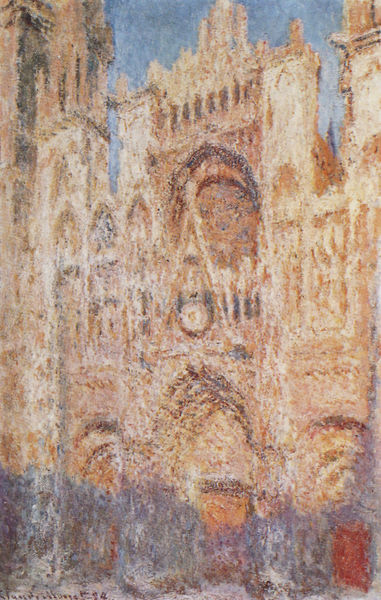
Titel: Kathedrale von Rouen: Das Portal (Sonne)
Künstler: Claude Monet
Institution: Privatbesitz
Schlagwörter: blau, gemälde, himmel, schatten, weiß, gelb, impressionismus, ocker, ausschnitt, braun, fenster, hell, licht, paris, tür, gebäude, rose, rot, architektur, kirche, sonne, front, gotik, kontrast, turm, bogen, fassade, farben, giebel, mauer, abendsonne, lila, detail, monet, wandgemälde, uhr, tor, zinnen, galerie, punkte, eingang, gepunktet, türme, dom, schemenhaft, kathedrale, portal, sims, himme, gesims, verschwommen, portale, gotisch, reims, rosette, spitzbogen, spitzbögen, mittelalter, schattten, verwaschen, monmarte